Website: crate-barrel
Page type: orders-overview
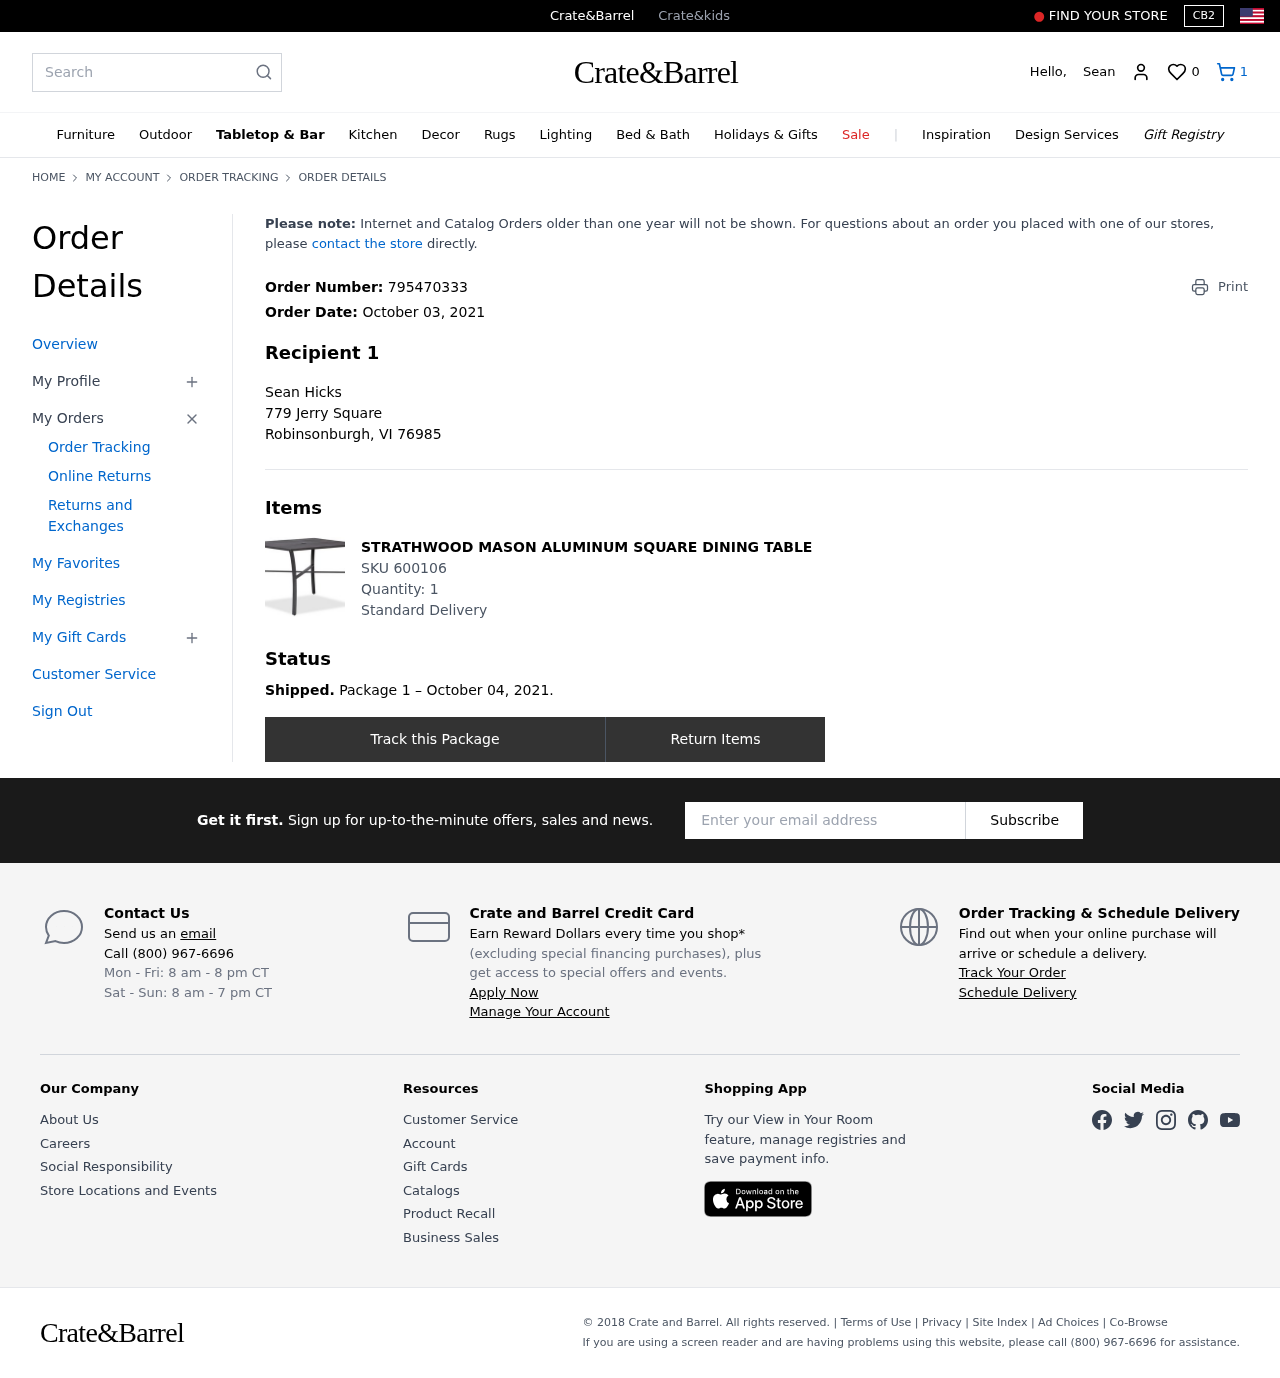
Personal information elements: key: PII_CITY_STATE_ZIP
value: Robinsonburgh, VI 76985
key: PII_FIRSTNAME
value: Sean
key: PII_FULLNAME
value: Sean Hicks
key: PII_STREET
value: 779 Jerry Square
Product elements: key: PRODUCT1_NAME
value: Strathwood Mason Aluminum Square Dining Table
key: PRODUCT1_QUANTITY
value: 1
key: PRODUCT1_SKU
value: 600106
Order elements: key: ORDER_NUM_ITEMS
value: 1
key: ORDER_ID
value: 795470333
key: ORDER_DATE
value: October 03, 2021
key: ORDER_SHIPPING_DATE
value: October 04, 2021
Search elements: key: HEADER_SEARCH
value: Search
Other elements: key: FAVORITES_COUNT
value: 0